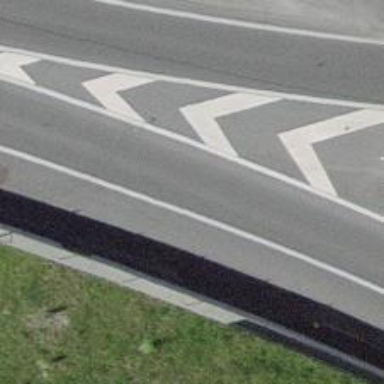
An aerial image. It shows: Asphalt motorway.